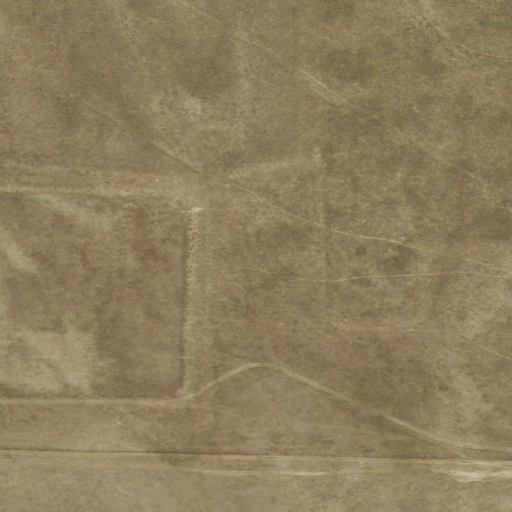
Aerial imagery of ridge(s) in Colorado named Pleasant Ridge containing only grassland